Field crop: tomato
Growth stage: 1
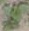
Species: solanum